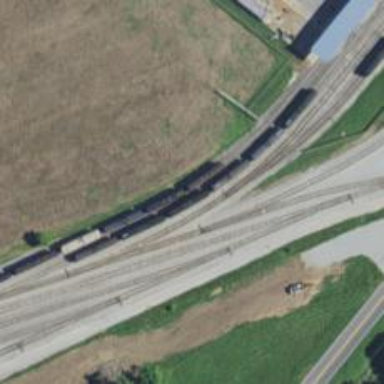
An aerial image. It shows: Rail spur service.